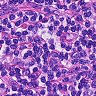
Metastatic tissue present: no